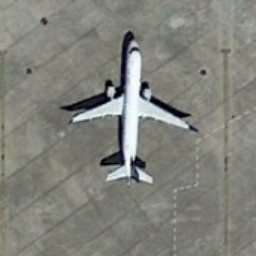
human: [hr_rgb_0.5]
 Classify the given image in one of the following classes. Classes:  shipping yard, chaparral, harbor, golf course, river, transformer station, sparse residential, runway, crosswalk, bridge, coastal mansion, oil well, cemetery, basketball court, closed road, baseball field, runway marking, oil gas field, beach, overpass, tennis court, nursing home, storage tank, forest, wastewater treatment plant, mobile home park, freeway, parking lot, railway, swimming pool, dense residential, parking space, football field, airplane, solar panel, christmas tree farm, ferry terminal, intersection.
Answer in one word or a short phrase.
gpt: airplane